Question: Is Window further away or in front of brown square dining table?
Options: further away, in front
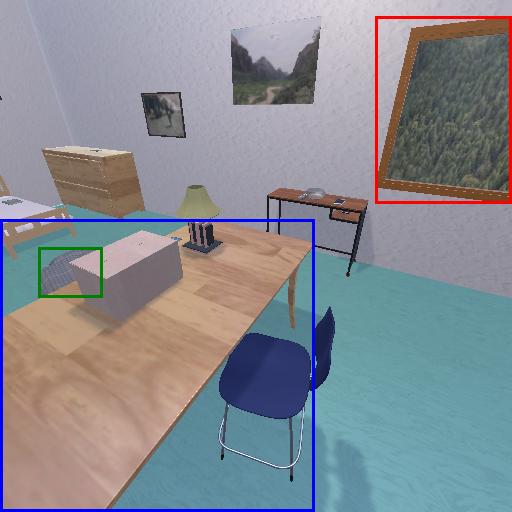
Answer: further away